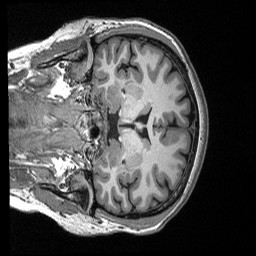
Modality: T1w
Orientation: coronal
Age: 30
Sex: female